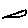
Label: line